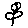
Label: flower